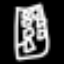
Label: The Eiffel Tower